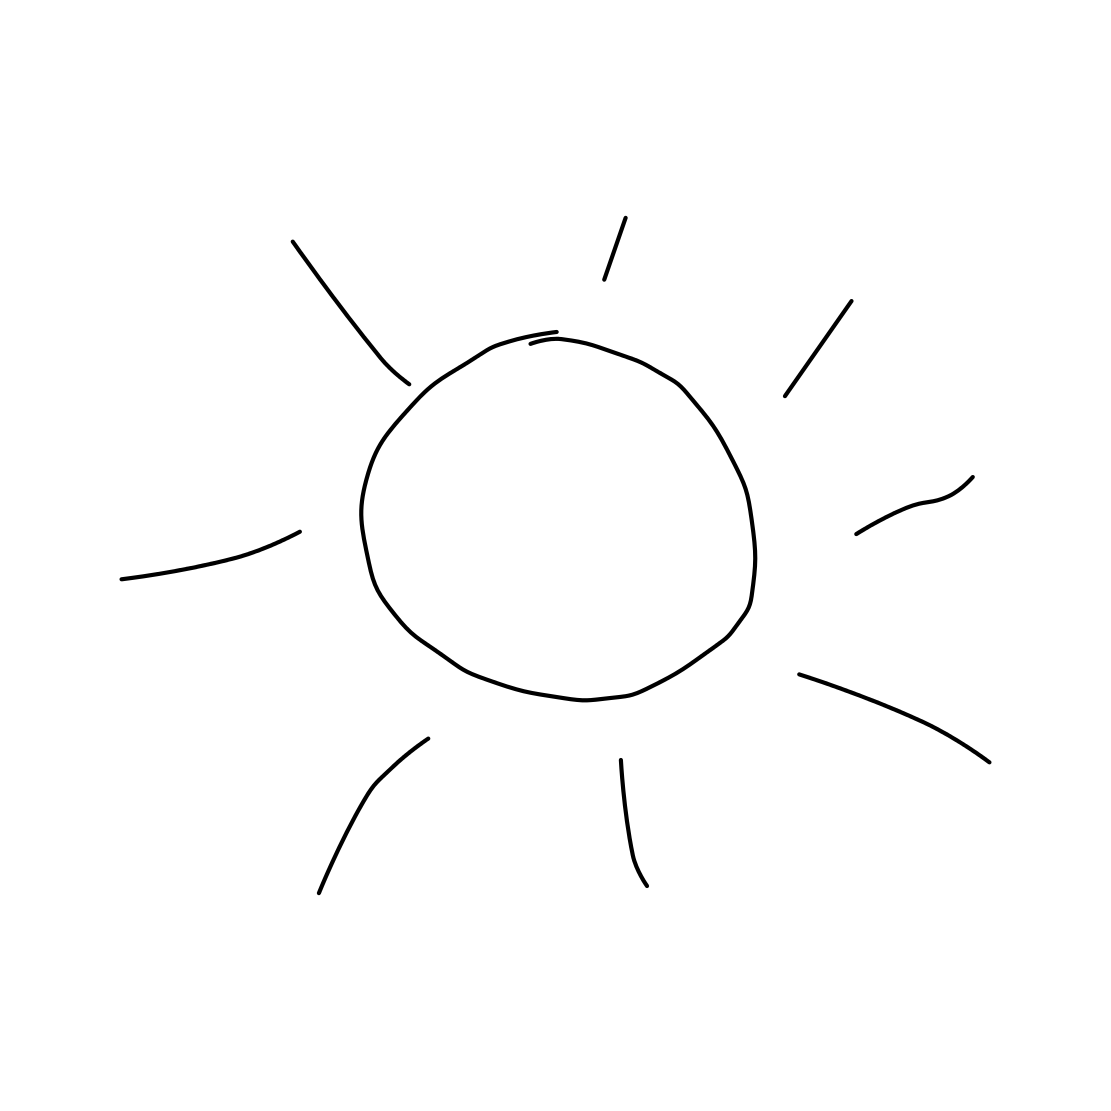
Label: sun